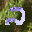
Label: 2